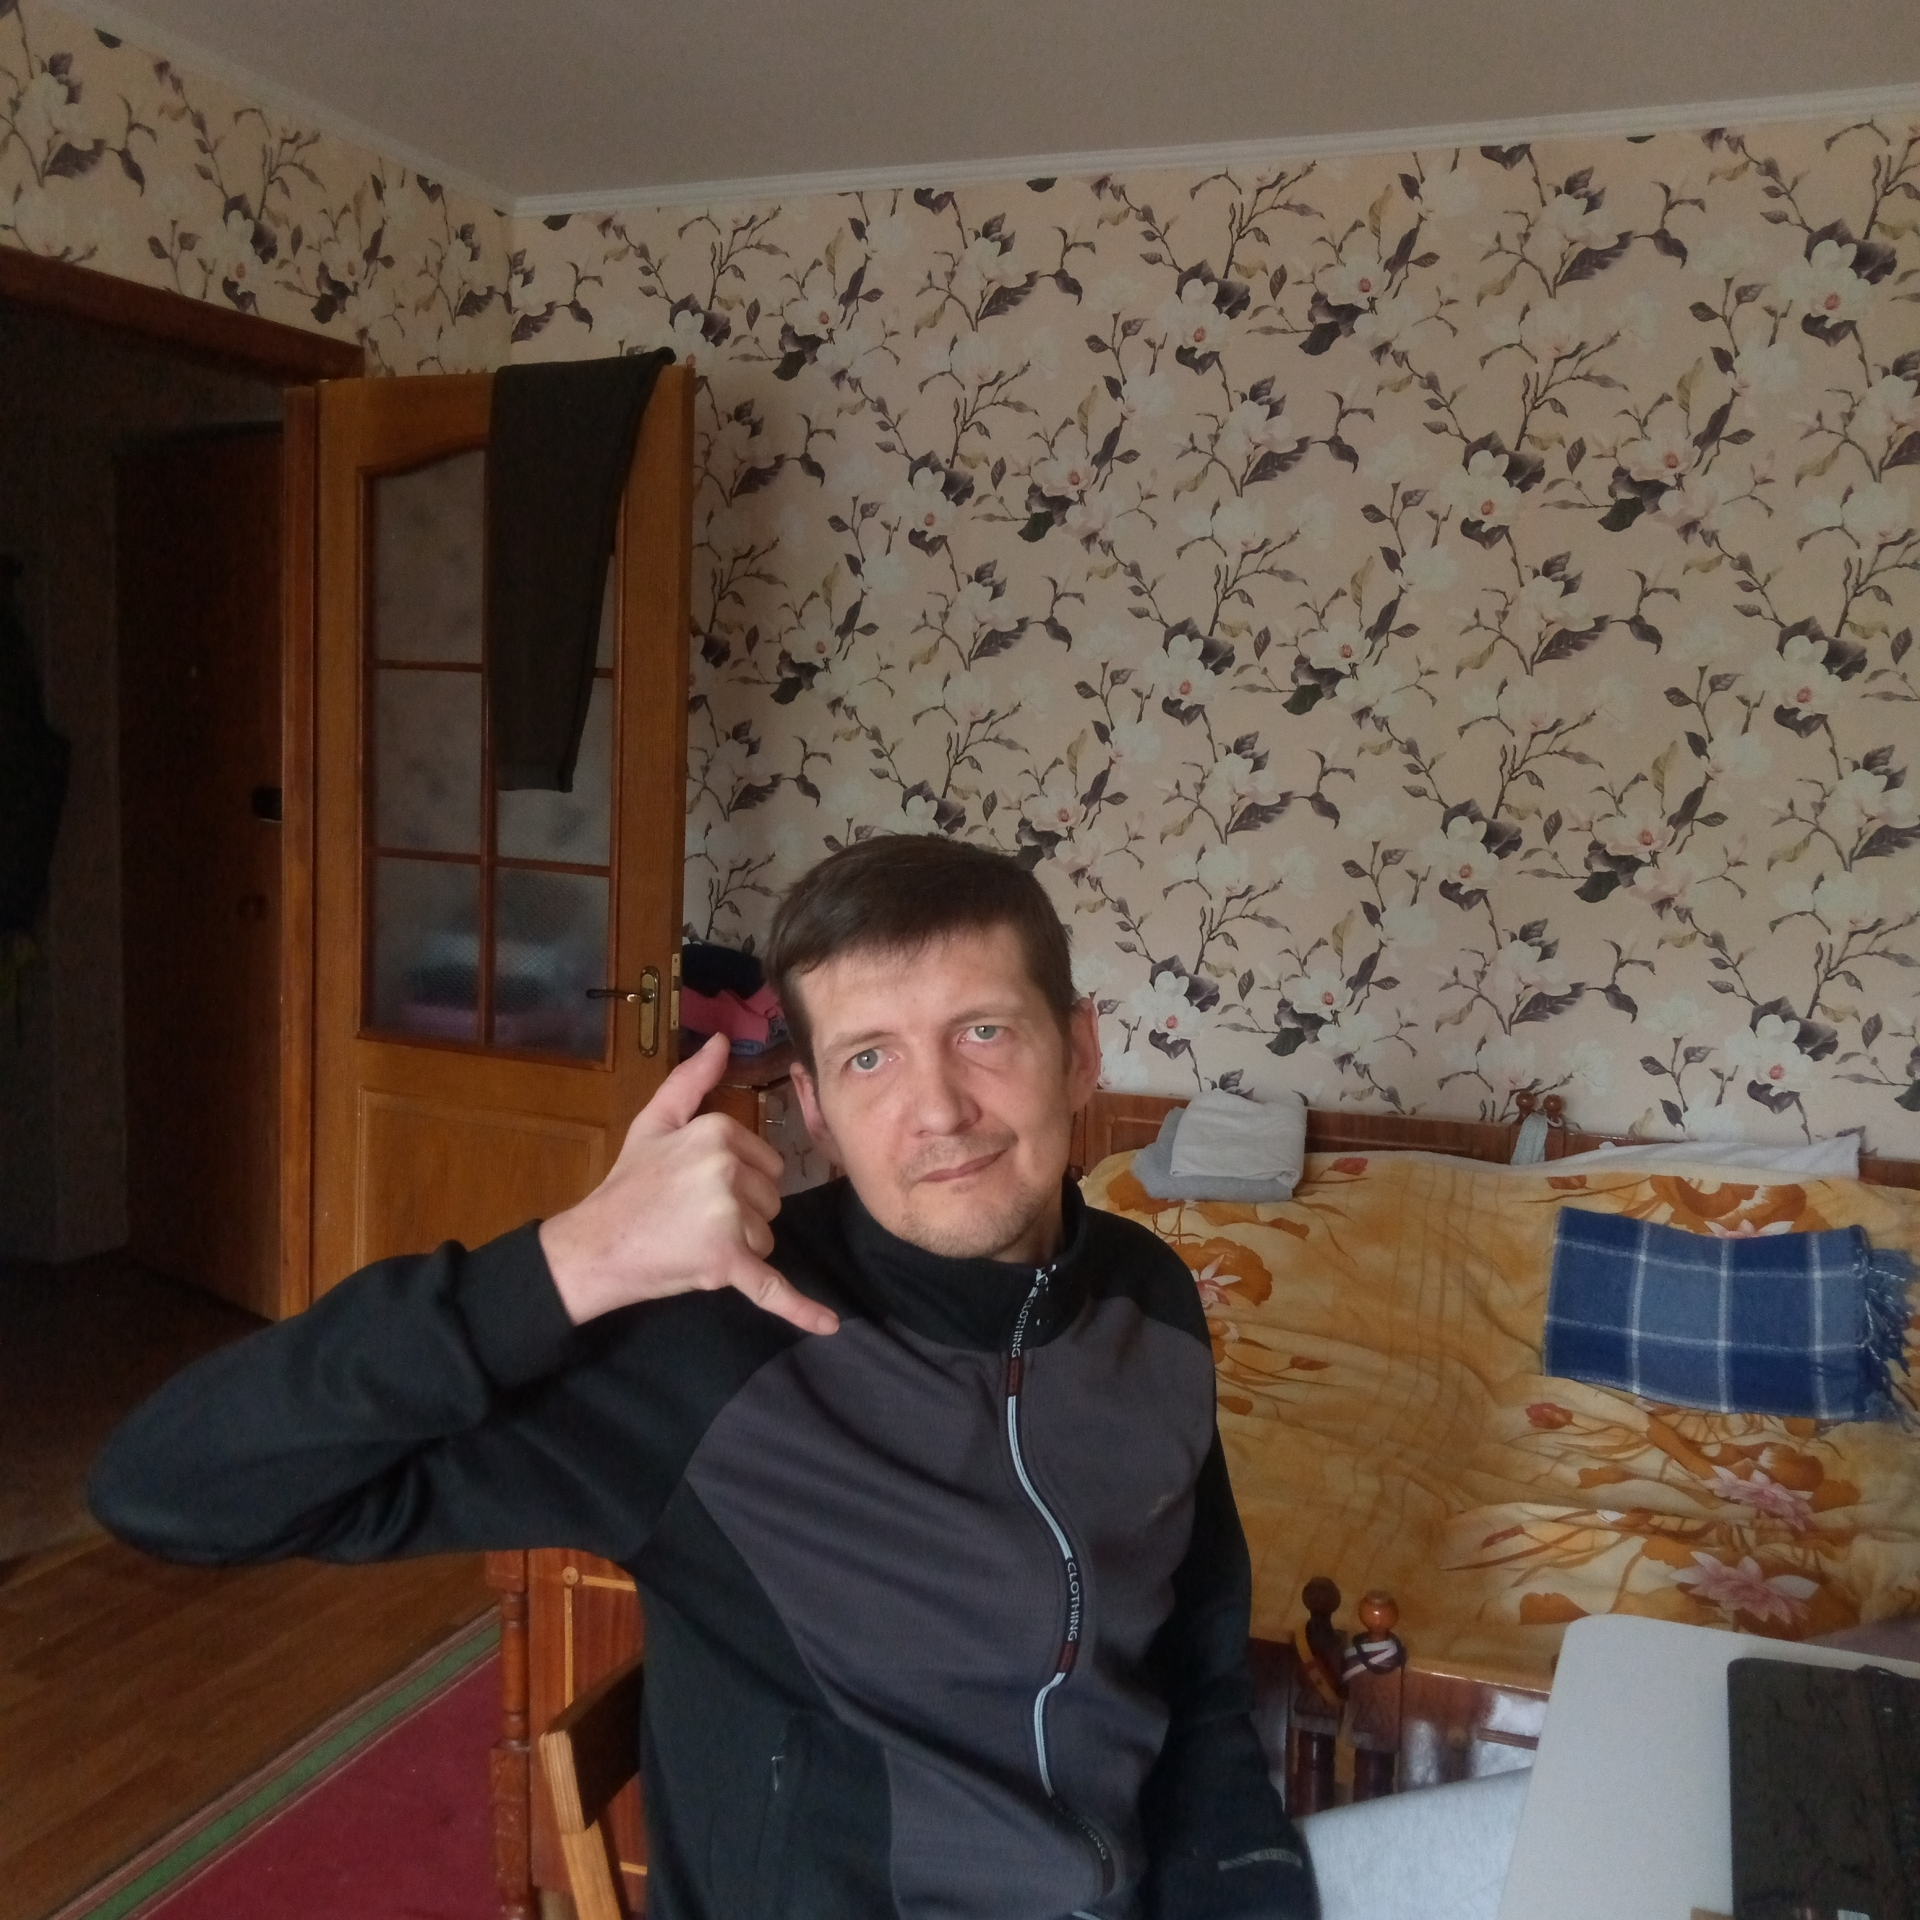
Label: clear